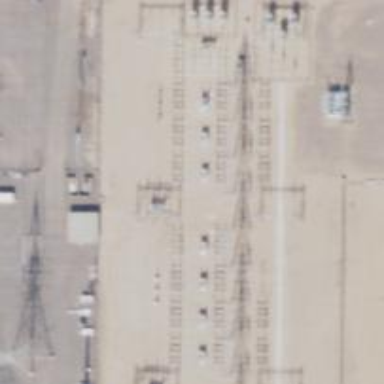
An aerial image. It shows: Switch used for power control.